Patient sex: F
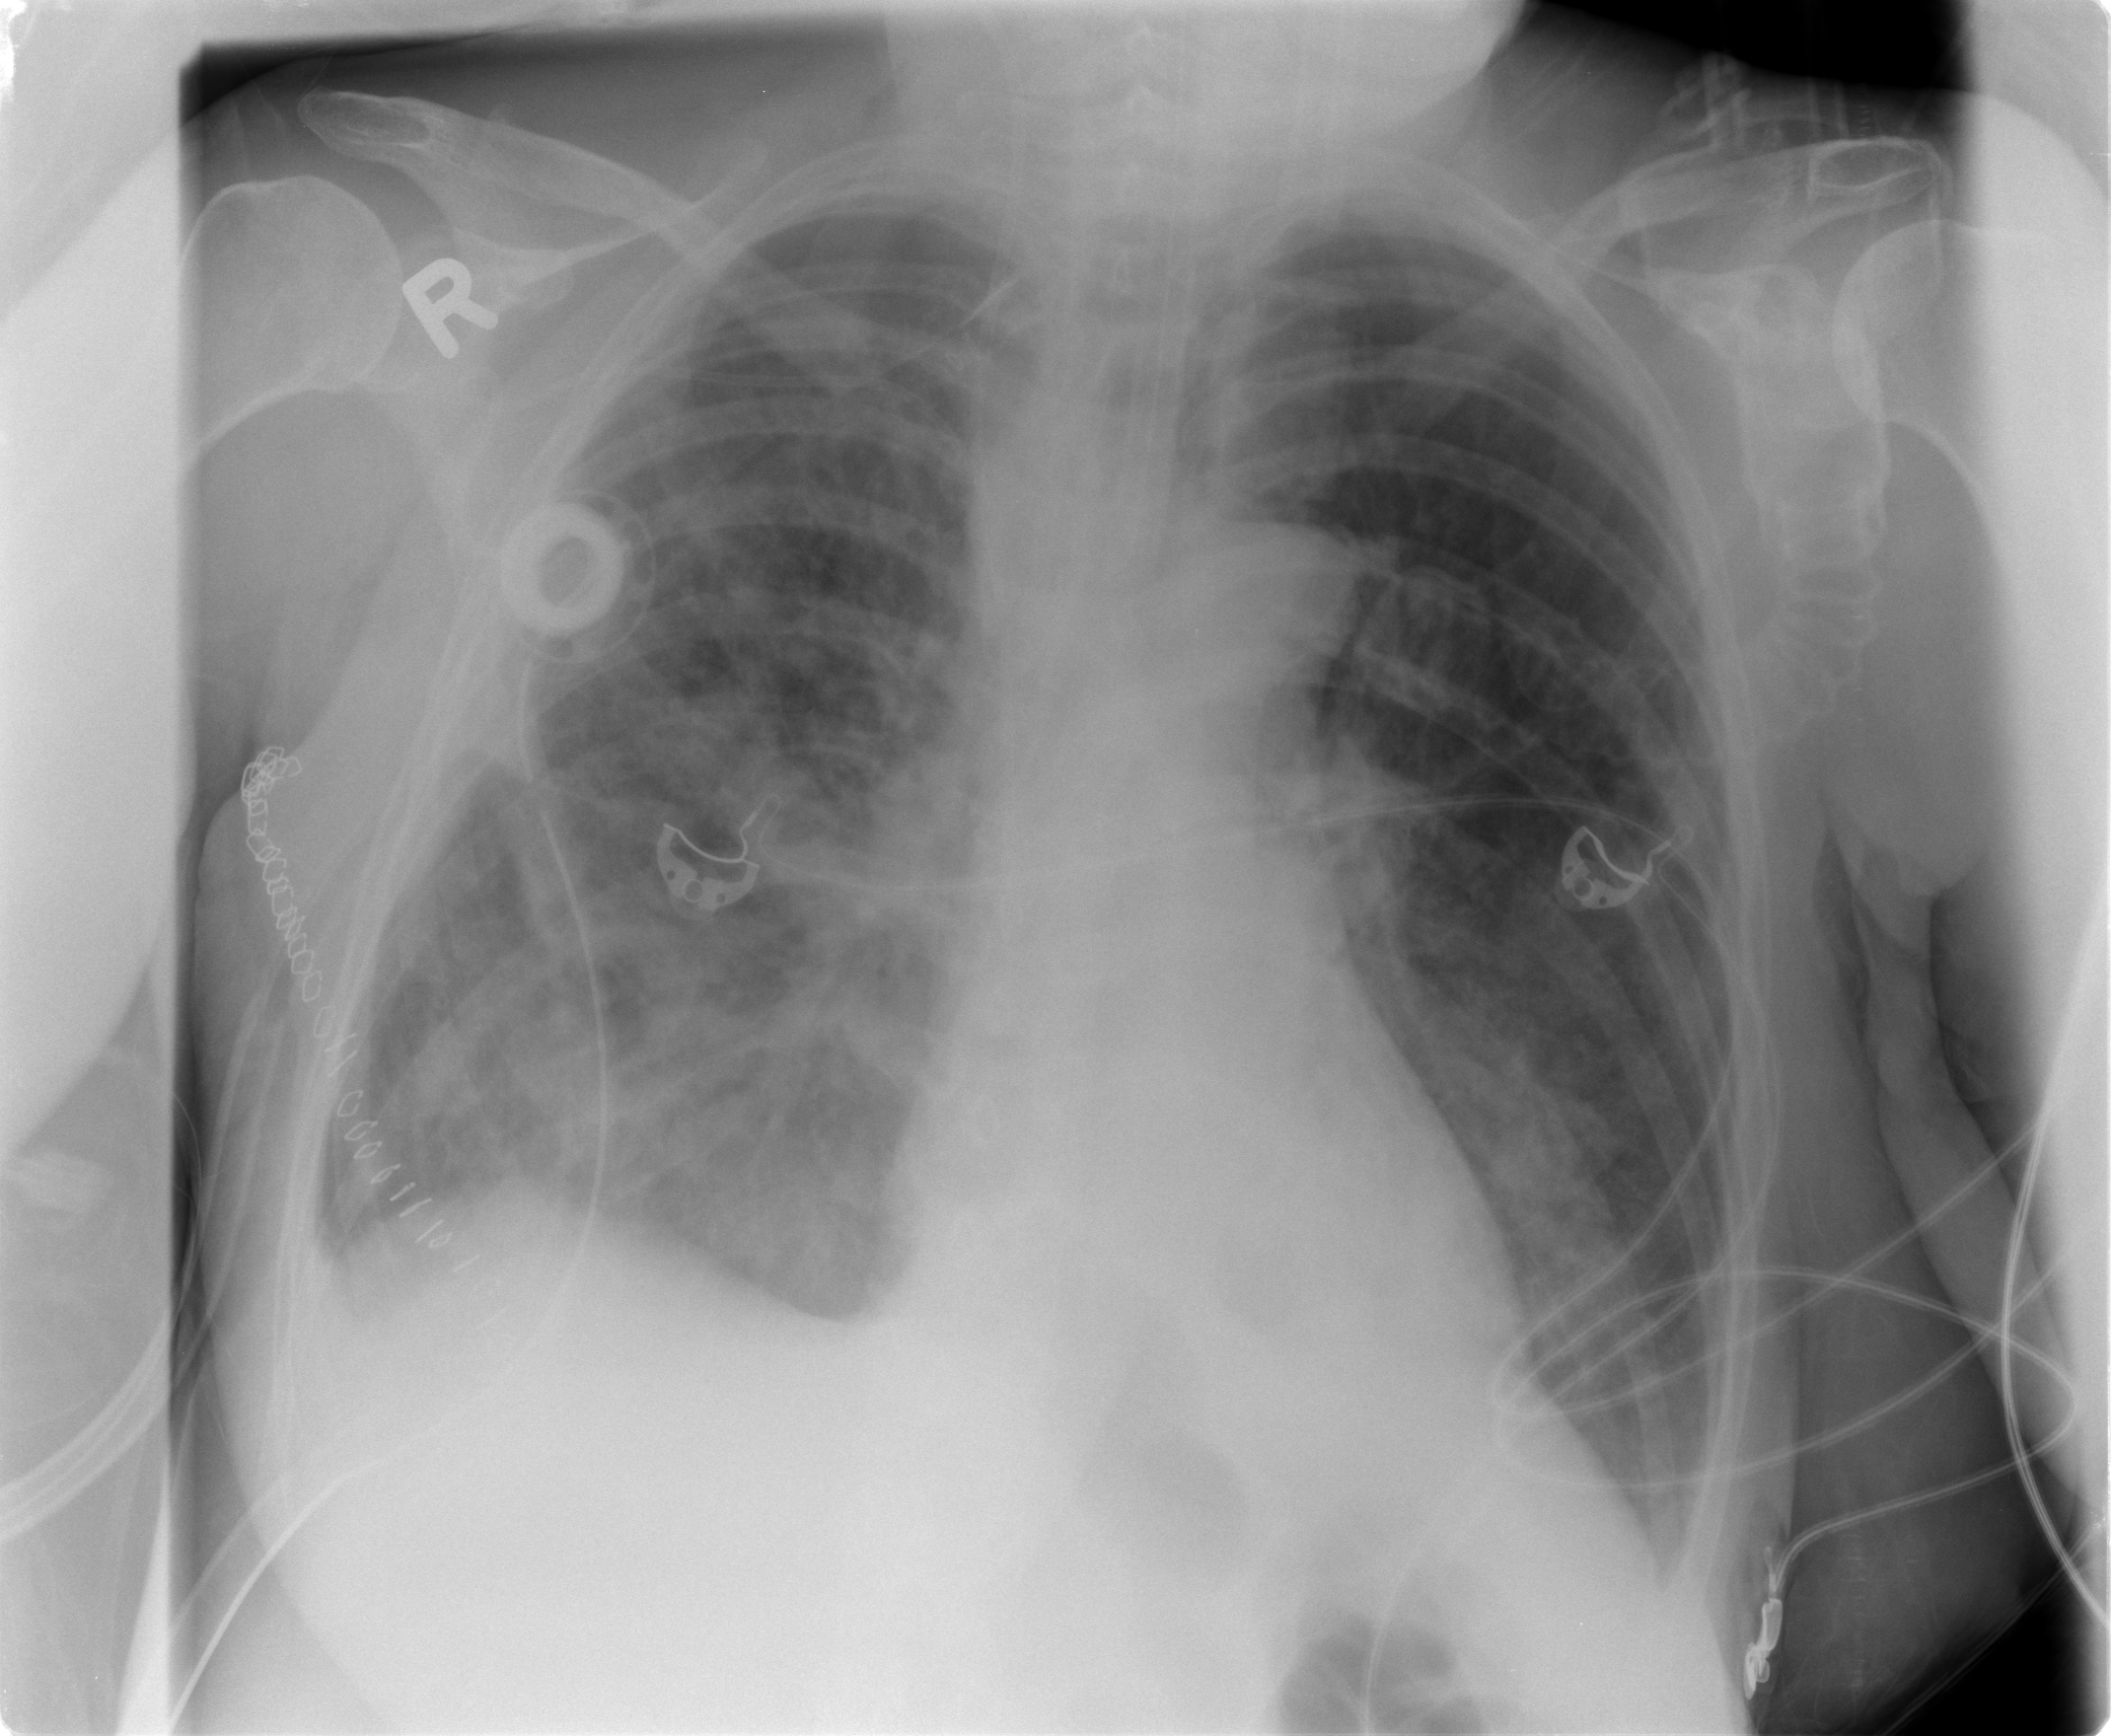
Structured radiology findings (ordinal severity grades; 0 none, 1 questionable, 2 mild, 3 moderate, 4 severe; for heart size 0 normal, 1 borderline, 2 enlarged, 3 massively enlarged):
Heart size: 0
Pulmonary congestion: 1
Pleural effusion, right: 2
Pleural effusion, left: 2
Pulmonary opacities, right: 3
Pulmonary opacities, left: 3
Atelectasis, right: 2
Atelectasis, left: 2